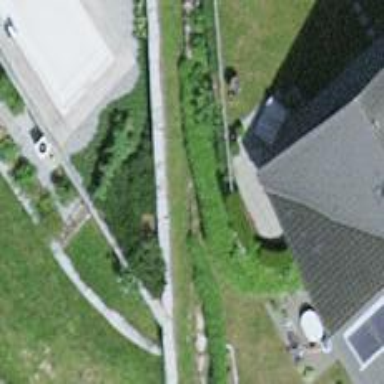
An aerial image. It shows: Hedge acting as barrier.